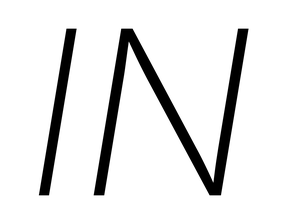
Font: Inter-Italic_ExtraLight_Italic